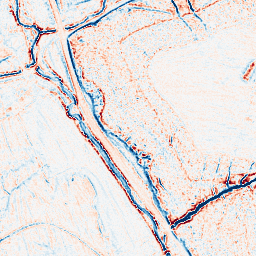
Category: multiscale
Decomposition family: dog_multiscale
Decomposition parameters: sigma_ratio: 1.4
n_scales: 3
base_sigma: 0.5
Upsampling method: quartic
Upsampling parameters: scale: 2
Upsampling scale: 2